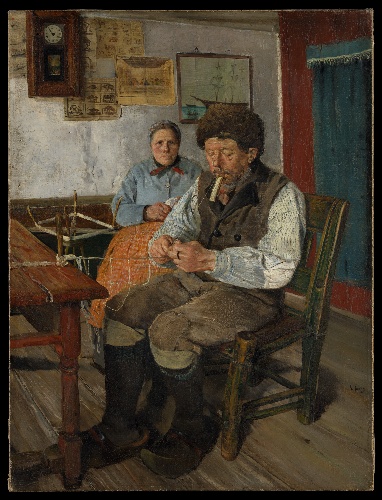
Title: The Net Mender (Garnbinderen)
Artist: Christian Krohg
Artist bio: Norwegian, Vestre Aker 1852–1925 Oslo (Kristiania)
Date: 1879
Object type: Painting
Classification: Paintings
Medium: Oil on canvas
Dimensions: 37 × 31 7/8 in. (94 × 81 cm)
Department: European Paintings
Credit line: Gift of Christen Sveaas, in celebration of the Museum's 150th Anniversary, 2020
Accession year: 2020
Repository: Metropolitan Museum of Art, New York, NY
Tags: Men|Interiors|Women